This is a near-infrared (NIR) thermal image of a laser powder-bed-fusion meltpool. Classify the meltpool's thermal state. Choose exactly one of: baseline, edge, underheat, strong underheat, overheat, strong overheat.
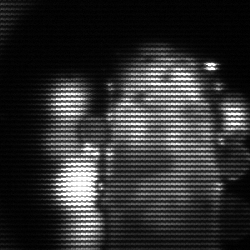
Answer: strong underheat